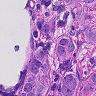
Metastatic tissue present: yes